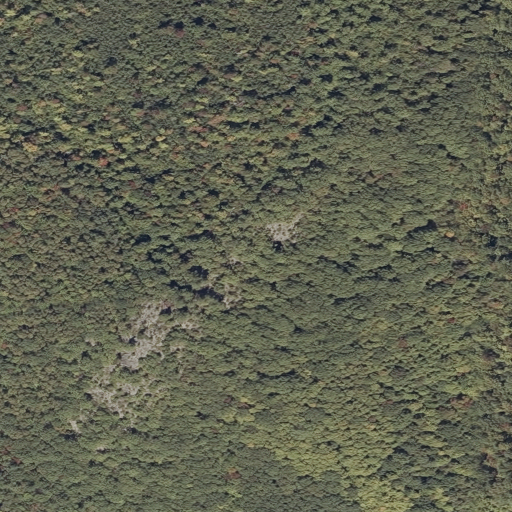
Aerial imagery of mountain in Maine named Old Bluff containing deciduous forest and mixed forest